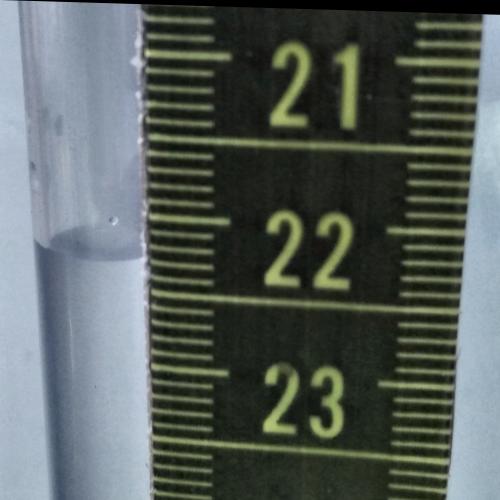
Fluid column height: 22.3 cm